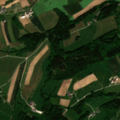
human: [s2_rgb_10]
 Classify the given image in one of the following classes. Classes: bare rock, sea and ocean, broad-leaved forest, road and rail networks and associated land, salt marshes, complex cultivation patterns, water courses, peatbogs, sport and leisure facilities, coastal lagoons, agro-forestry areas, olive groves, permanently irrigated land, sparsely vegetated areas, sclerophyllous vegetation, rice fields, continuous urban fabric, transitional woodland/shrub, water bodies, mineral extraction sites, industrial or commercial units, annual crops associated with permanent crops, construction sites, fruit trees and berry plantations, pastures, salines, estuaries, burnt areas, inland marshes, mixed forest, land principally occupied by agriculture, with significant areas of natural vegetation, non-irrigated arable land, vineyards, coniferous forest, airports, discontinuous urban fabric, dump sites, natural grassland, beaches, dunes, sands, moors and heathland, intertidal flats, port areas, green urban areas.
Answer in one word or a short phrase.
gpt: pastures, complex cultivation patterns, land principally occupied by agriculture, with significant areas of natural vegetation, mixed forest